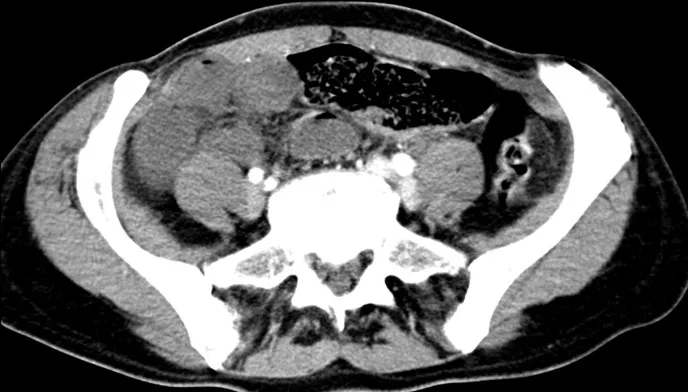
CT scan of the abdomen: conglutinated ileal loops in the right iliac fossa.
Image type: radiology (ct)